Question: I've got three XBees. 2x PROs and a standard, all series 2s.
I've configured one PRO and one standard to be router/endpoints on channel 0 and PAN 234 (this is the default channel and PAN ID when selecting the "XBP24-B"/"XB24-B" "ZNET2.5 ROUTER/END DEVICE AT" profile (version 1247 for both).
However the one PRO I've set with the "ZNET 2.5 COORDINATOR AT" profile has a channel of E (though if I keep flashing the device with the same profile, this changes from 12-F).
Obviously if the coordinator doesn't have the same channel, nothing will work, but I can't see any way of setting the channel manually..?
The CH setting in X-CTU is read only, and I can see any other UI element to change the channel:
I've even been into the terminal and typed (words in brackets are what the terminal returns):
+++ (OK)
ATCH (E)
ATCH0 (ERROR)
ATCH 0 (ERROR)
ATCH00 (ERROR)
ATCH 00 (ERROR)
ATCH E (ERROR)
ATCHE (ERROR)
I've Googled and Googled to no avail. incredibly frustrating, can anyone help?!
I've had them working previous as a matter of fluke as I kept flashing the hardware until the channel numbers match up, but this is obviously ridiculous!
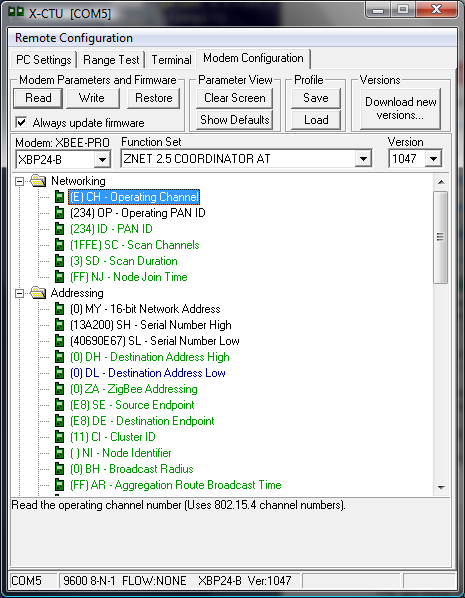
Answer: > Obviously if the coordinator doesn't
have the same channel, nothing will
work, but I can't see any way of
setting the channel manually..?
I'm not sure if what you say above is right. From <URL>, it looks like the purpose of a coordinator is to determine the channel:
>
# Coordinator Operation
## Forming a Network
The coordinator is responsible for
selecting the channel, PAN ID (16-bit
and 64-bit), security policy, and
stack profile for a network. Since a
coordinator is the only device type
that can start a network, each ZigBee
network must have one coordinator.
After the coordinator has started a
network, it can allow new devices to
join the network. It can also route
data packets and communicate with
other devices on the network. To
ensure the coordinator starts on a
good channel and unused PAN ID, the
coordinator performs a series of scans
to discover any RF activity on
different channels (energy scan) and
to discover any nearby operating PANs
(PAN scan). The process for selecting
the channel and PAN ID are described
in the following sections.
## Channel Selection
When starting a
network, the coordinator must select a
"good" channel for the network to
operate on. To do this, it performs an
energy scan on multiple channels
(frequencies) to detect energy levels
on each channel. Channels with
excessive energy levels are removed
from its list of potential channels to
start on.
I've actually never used the Digi XBee radios (just some of their other radios), so I don't know much about coordinators. I think that their user interface typically does expose all of the valid commands, so it probably won't work to try sending them manually (as you discovered).
You may find more experts on the <URL>.